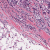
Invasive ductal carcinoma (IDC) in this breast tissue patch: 1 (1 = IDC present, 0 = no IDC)